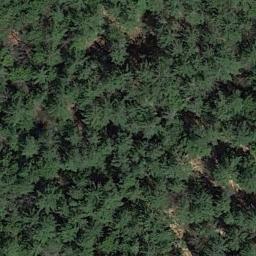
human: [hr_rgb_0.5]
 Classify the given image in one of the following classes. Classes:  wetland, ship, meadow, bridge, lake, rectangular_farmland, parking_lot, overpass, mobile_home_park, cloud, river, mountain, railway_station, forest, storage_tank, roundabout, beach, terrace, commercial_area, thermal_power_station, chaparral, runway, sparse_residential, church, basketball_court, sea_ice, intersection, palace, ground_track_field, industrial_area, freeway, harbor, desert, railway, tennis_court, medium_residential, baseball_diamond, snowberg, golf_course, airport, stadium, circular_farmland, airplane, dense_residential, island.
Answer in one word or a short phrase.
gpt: forest